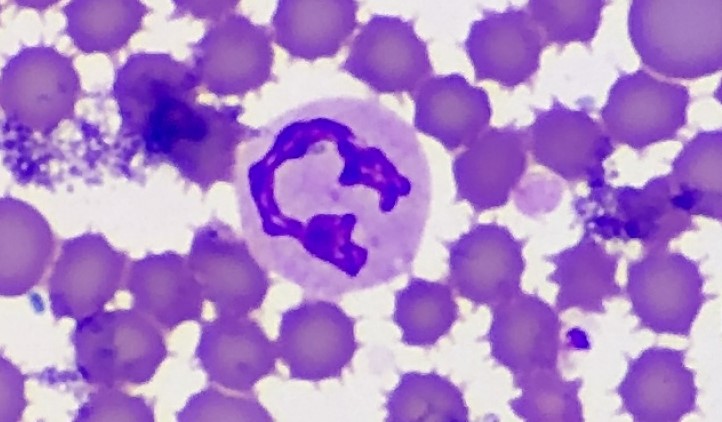
White blood cell type: Neutrophil